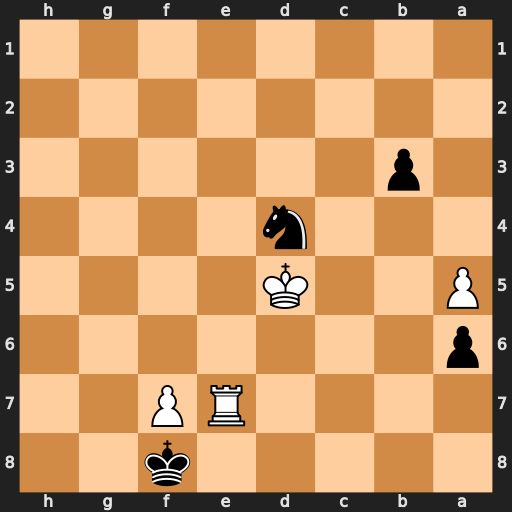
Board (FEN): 5k2/4RP2/p7/P2K4/3n4/1p6/8/8
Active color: b
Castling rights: -
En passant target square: -
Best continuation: Kxe7 f8=R Kxf8 Kxd4 b2